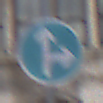
Verkehrszeichen: VorgeschriebeneFahrtrichtungGeradeausOderRechts
Umgebung: Outdoor, Urban
Tageszeit: SunriseSunset
Wetter: PartlyCloudy
Licht: Natural
Jahreszeit: NotSpecified
Kontrast: LowContrast